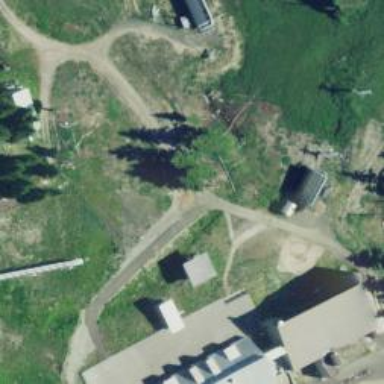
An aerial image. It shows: Ski sports center on leisure land.